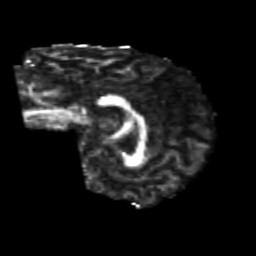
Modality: FA
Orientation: sagittal
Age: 24
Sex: male
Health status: healthy
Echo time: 0.074 s